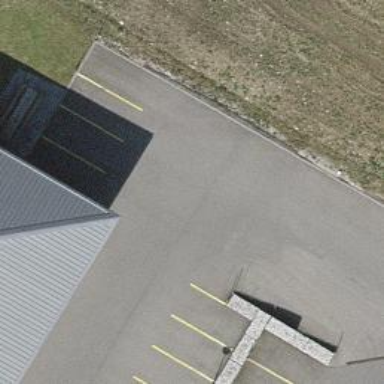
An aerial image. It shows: Parking aisle designated as service road.